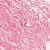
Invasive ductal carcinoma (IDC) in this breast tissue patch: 0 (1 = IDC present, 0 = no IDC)